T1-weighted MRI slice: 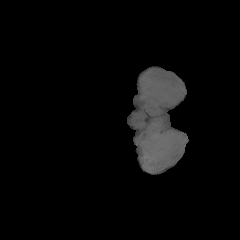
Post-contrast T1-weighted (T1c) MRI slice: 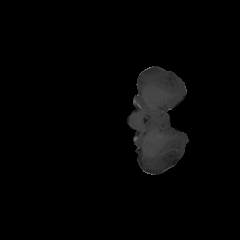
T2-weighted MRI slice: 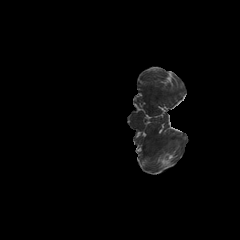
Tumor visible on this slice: no